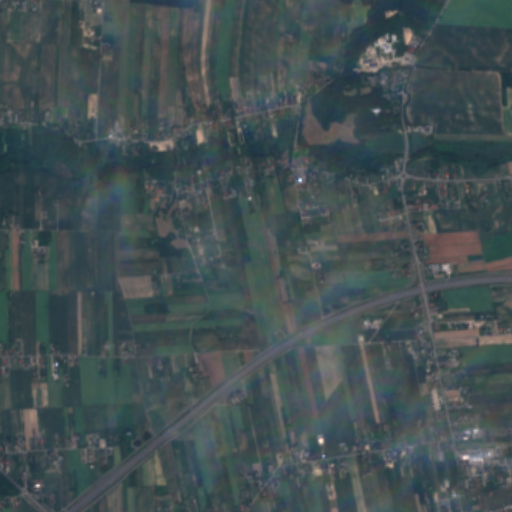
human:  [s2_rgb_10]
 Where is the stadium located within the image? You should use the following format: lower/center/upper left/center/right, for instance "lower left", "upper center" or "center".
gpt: The stadium is located in the lower right of the image.
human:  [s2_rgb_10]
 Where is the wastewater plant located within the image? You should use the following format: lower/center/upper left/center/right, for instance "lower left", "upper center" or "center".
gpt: The wastewater plant is located in the upper right of the image.
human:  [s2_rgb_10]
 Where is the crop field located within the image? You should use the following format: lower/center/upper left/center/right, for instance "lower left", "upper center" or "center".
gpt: There is no crop field in the image.